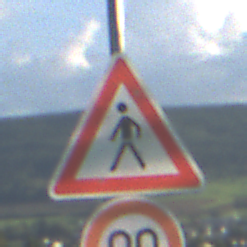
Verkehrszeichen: FussgaengerRechts
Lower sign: Geschwindigkeit90
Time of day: MorningAfternoon
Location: Outdoor (Nature)
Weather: PartlyCloudy
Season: NotSpecified
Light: Natural